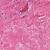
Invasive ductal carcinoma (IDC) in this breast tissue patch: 0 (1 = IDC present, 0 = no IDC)